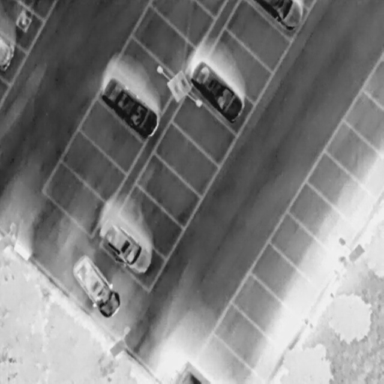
There are five Cars in the infrared image.